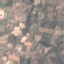
Land use / land cover class: PermanentCrop